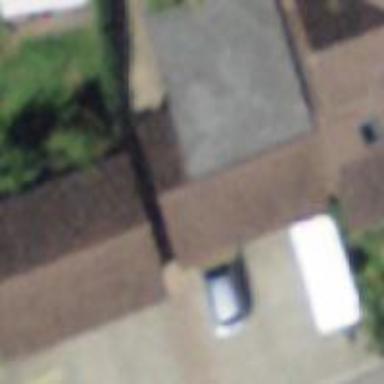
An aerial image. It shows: Garage building.